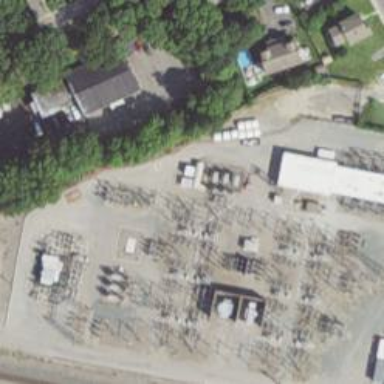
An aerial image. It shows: Switch for power supply.